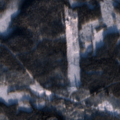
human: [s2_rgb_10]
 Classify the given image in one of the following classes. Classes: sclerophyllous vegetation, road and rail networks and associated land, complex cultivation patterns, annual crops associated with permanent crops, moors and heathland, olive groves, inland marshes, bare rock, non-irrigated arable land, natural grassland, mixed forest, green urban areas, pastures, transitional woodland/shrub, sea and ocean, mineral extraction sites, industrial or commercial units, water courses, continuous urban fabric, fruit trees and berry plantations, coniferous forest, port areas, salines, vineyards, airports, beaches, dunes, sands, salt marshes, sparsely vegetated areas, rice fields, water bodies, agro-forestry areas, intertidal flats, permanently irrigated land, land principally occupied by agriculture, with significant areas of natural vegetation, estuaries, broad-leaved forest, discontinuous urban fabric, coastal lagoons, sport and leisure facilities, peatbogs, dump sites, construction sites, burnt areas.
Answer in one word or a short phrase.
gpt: coniferous forest, transitional woodland/shrub